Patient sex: M
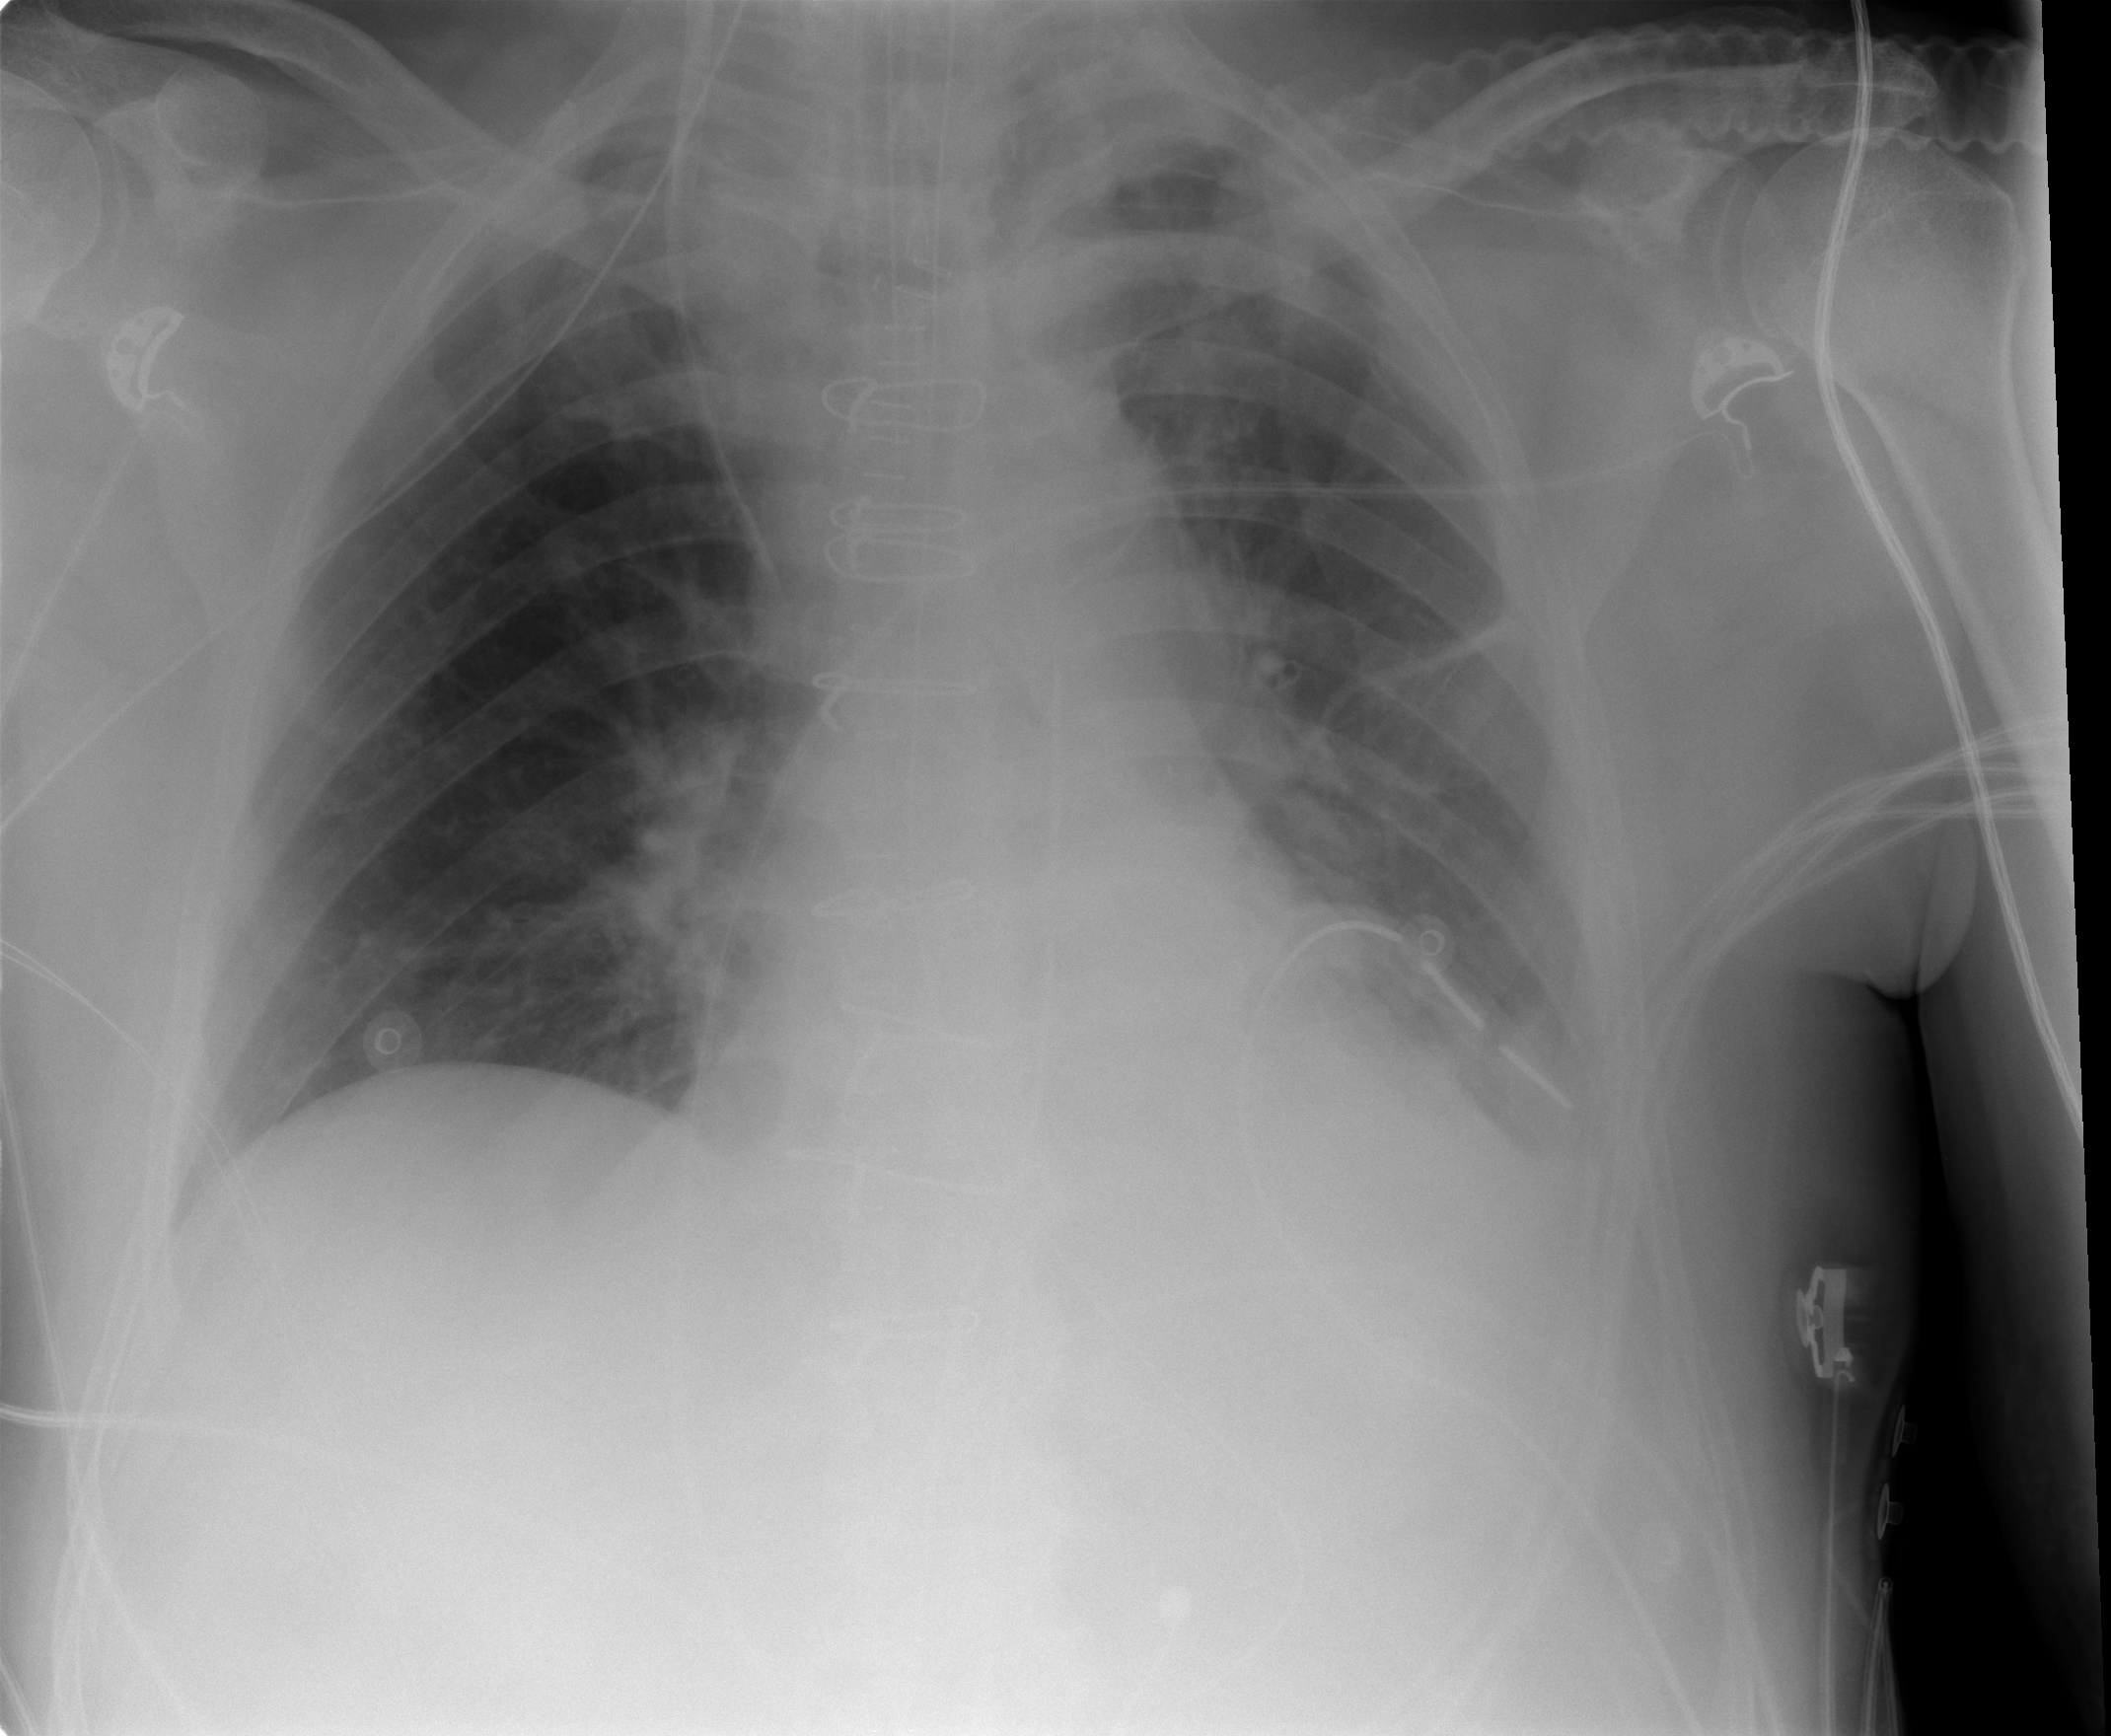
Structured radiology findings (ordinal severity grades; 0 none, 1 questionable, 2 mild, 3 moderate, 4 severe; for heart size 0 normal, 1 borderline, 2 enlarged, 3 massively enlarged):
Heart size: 0
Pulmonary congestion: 1
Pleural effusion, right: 0
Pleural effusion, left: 2
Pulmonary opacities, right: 0
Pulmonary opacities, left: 0
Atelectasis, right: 0
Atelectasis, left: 2